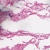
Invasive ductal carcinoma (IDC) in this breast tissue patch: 0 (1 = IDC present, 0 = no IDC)